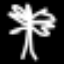
Label: palm tree